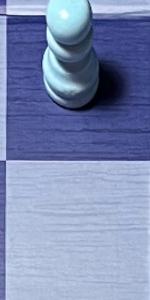
Label: Empty